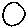
Label: circle